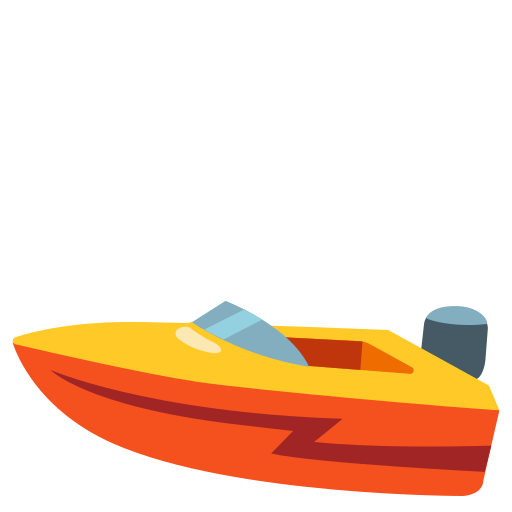
Emoji: 🚤